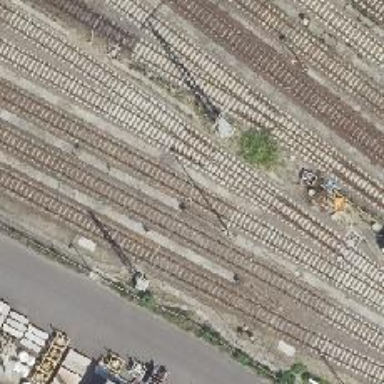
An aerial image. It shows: Railway signal.